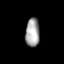
Tissue: prostate
Cell type: T cells
Senescence score: 0.7222
Nuclear area (px): 395
Mean DAPI intensity: 163.405